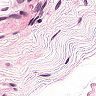
Metastatic tissue present: yes